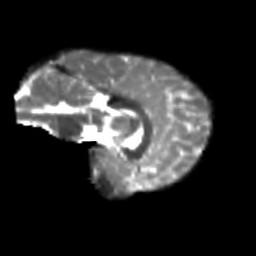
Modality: T2w
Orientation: sagittal
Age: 11
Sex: male
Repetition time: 9.4 s
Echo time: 0.089 s